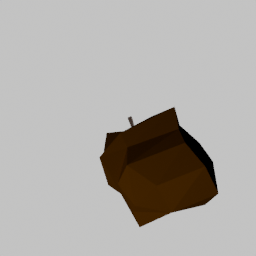
Label: nature